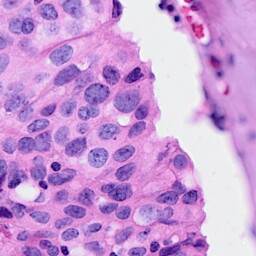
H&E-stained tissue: Breast